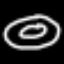
Label: donut